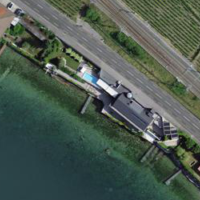
EUNIS habitat code: 14
Species observed at this site:
Bithynia tentaculata